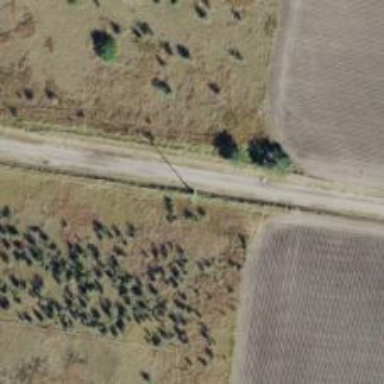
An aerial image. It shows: Power pole.